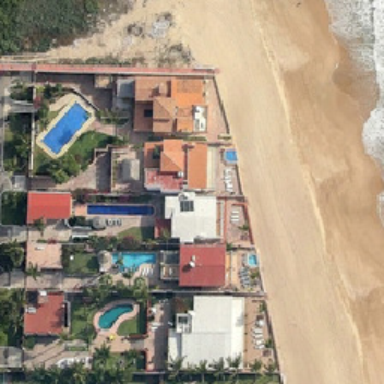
Beautiful environment in resort .